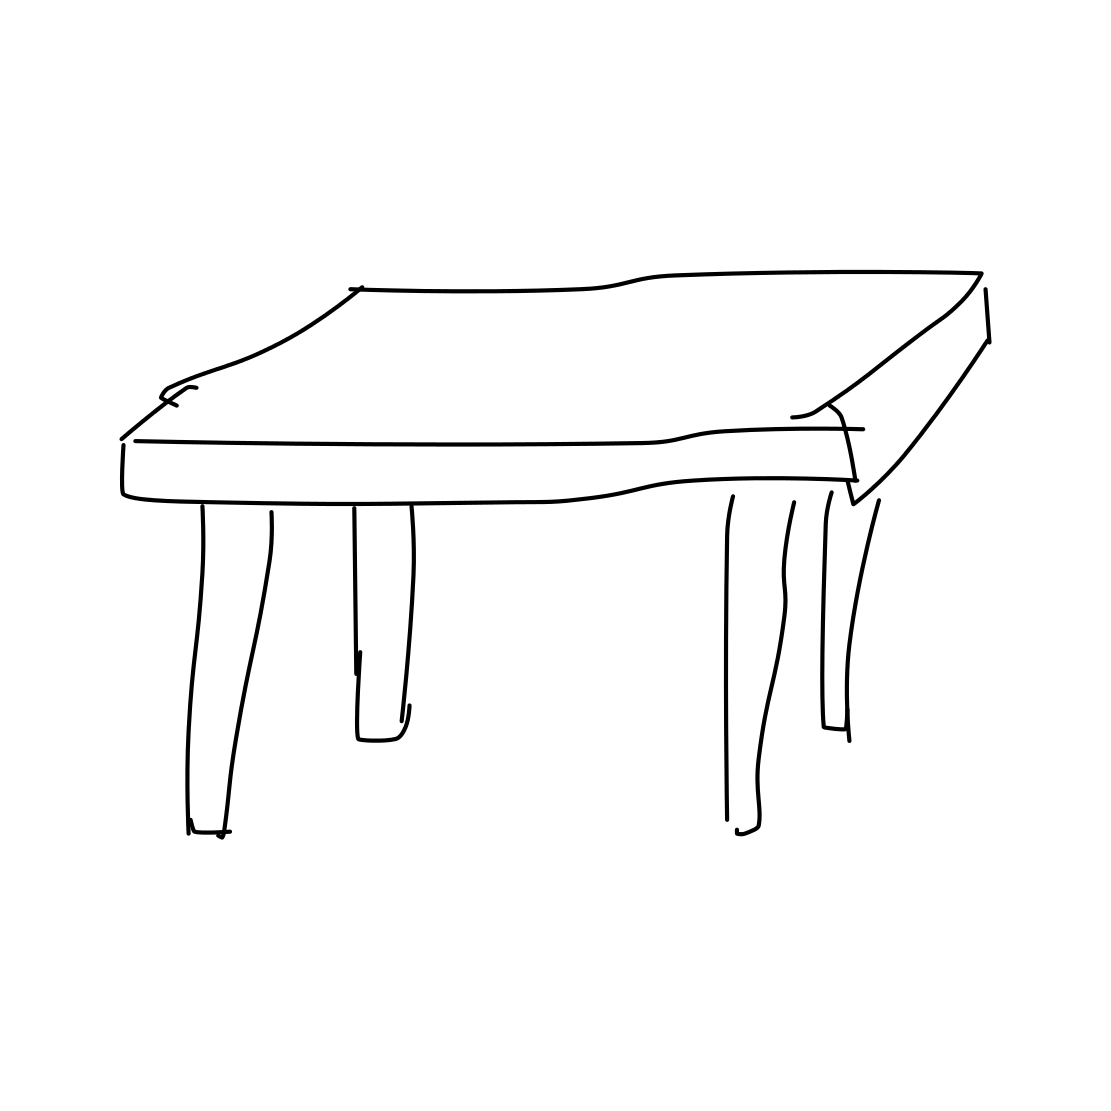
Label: table